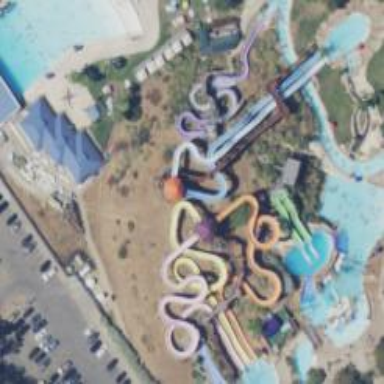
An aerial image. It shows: Water slide attraction.